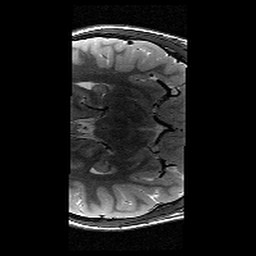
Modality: T2w
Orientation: axial
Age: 13
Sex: male
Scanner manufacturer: siemens
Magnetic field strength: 3 T
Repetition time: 9.23 s
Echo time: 0.067 s